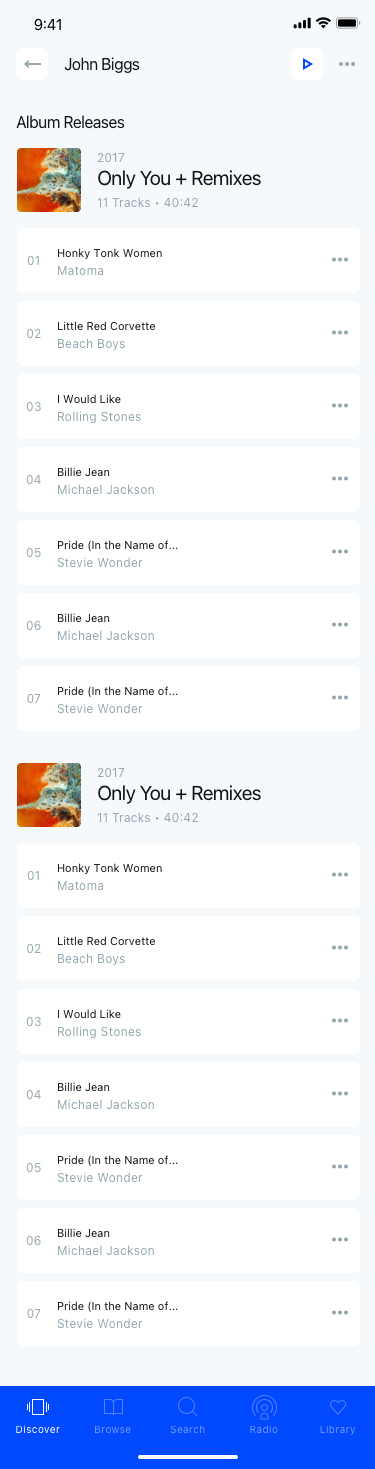
Text in this UI design:
2017
11 Tracks • 40:42
Only You + Remixes
2017
11 Tracks • 40:42
Only You + Remixes
Album Releases